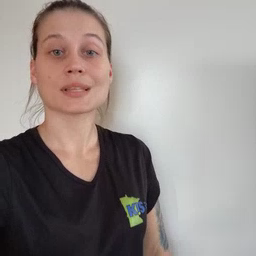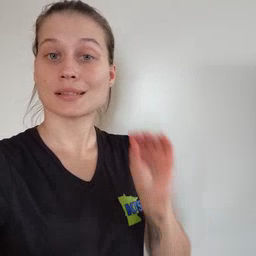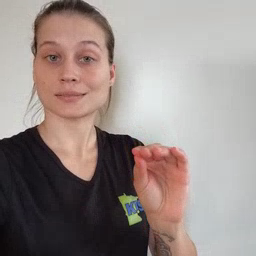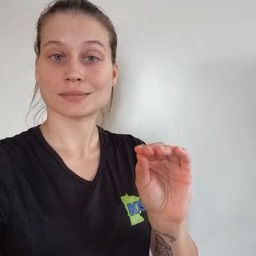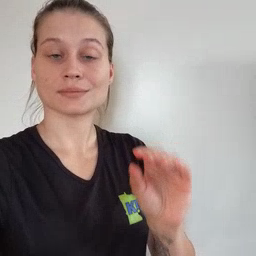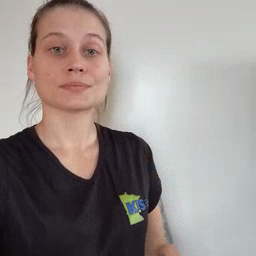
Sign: kiss